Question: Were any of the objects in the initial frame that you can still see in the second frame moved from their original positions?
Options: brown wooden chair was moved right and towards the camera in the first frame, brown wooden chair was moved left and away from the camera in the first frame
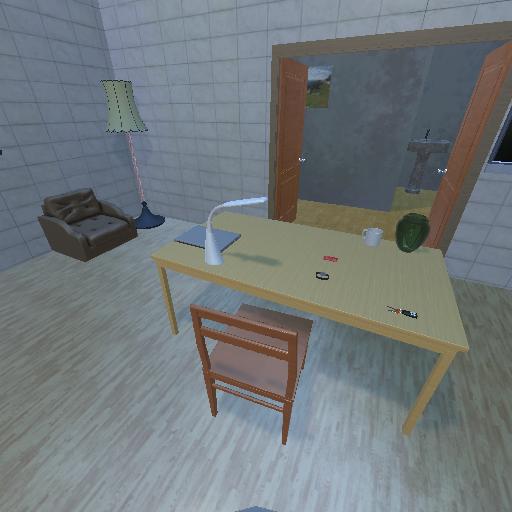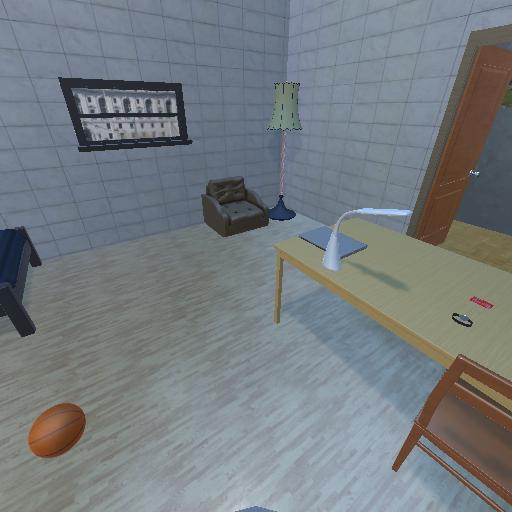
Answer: brown wooden chair was moved right and towards the camera in the first frame